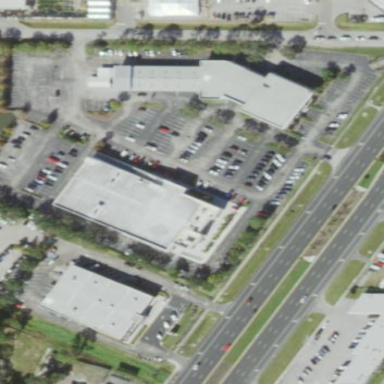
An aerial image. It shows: Car shop building.